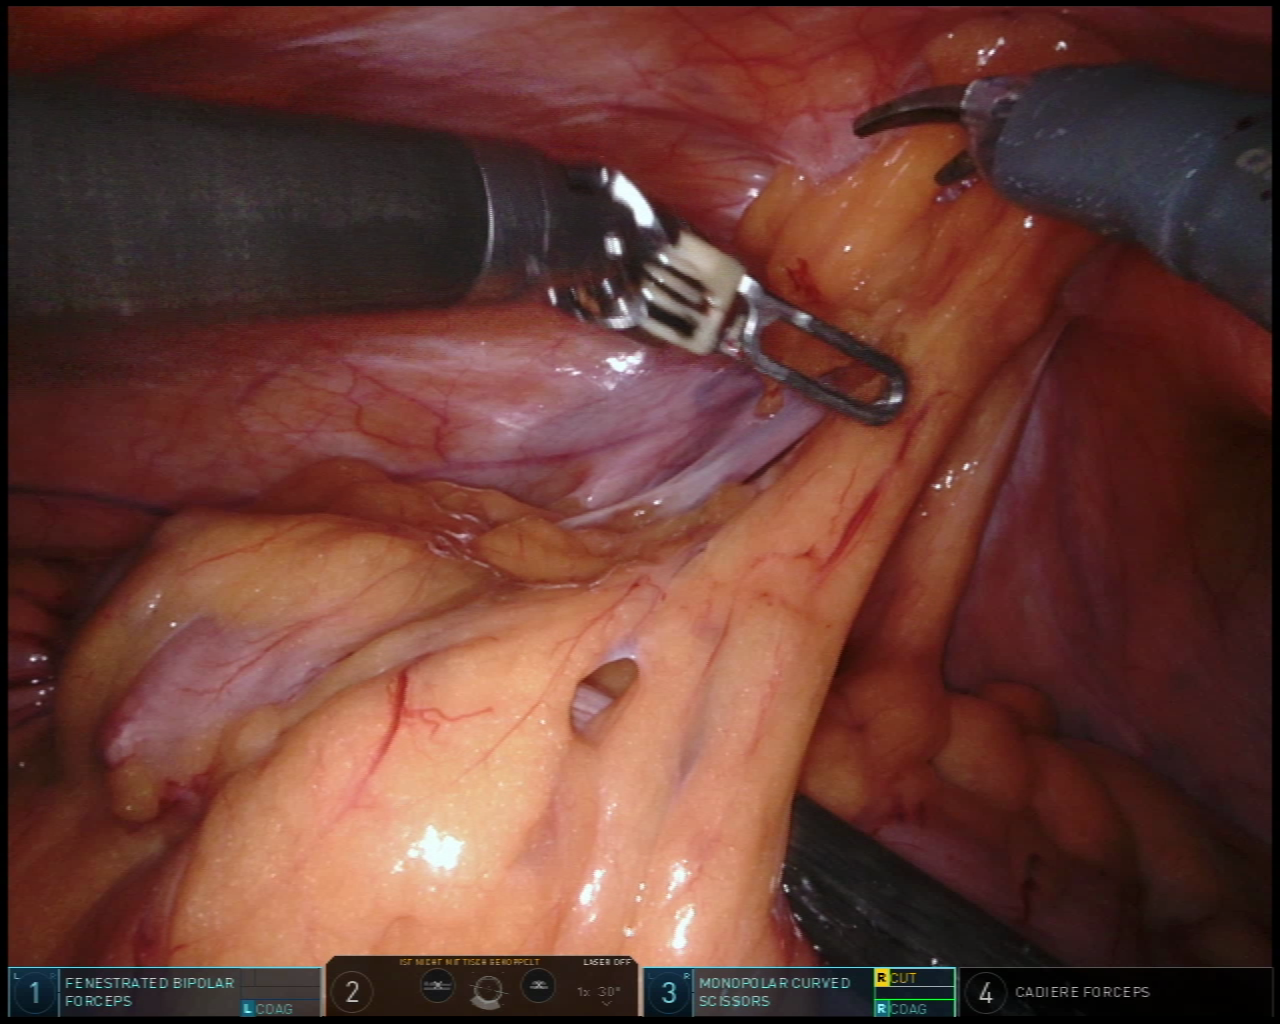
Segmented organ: abdominal_wall
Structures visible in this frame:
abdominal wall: yes
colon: yes
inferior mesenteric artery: no
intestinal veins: no
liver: no
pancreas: no
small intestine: no
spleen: no
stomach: no
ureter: no
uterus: no
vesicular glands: no